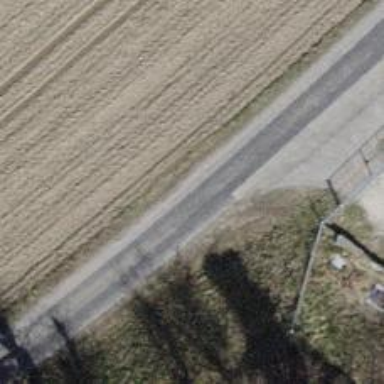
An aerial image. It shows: Track with grade2 tracktype.